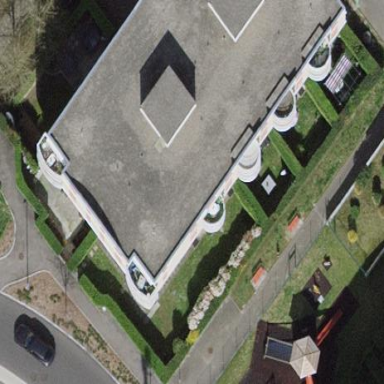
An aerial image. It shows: Garden surrounded by fence.